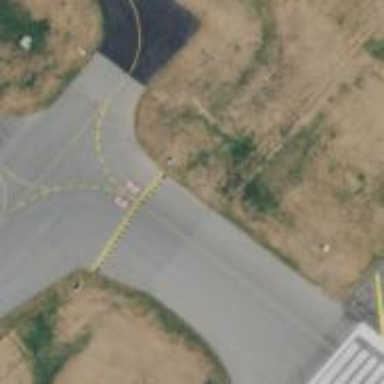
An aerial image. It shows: View of taxiway at the airport.